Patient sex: M
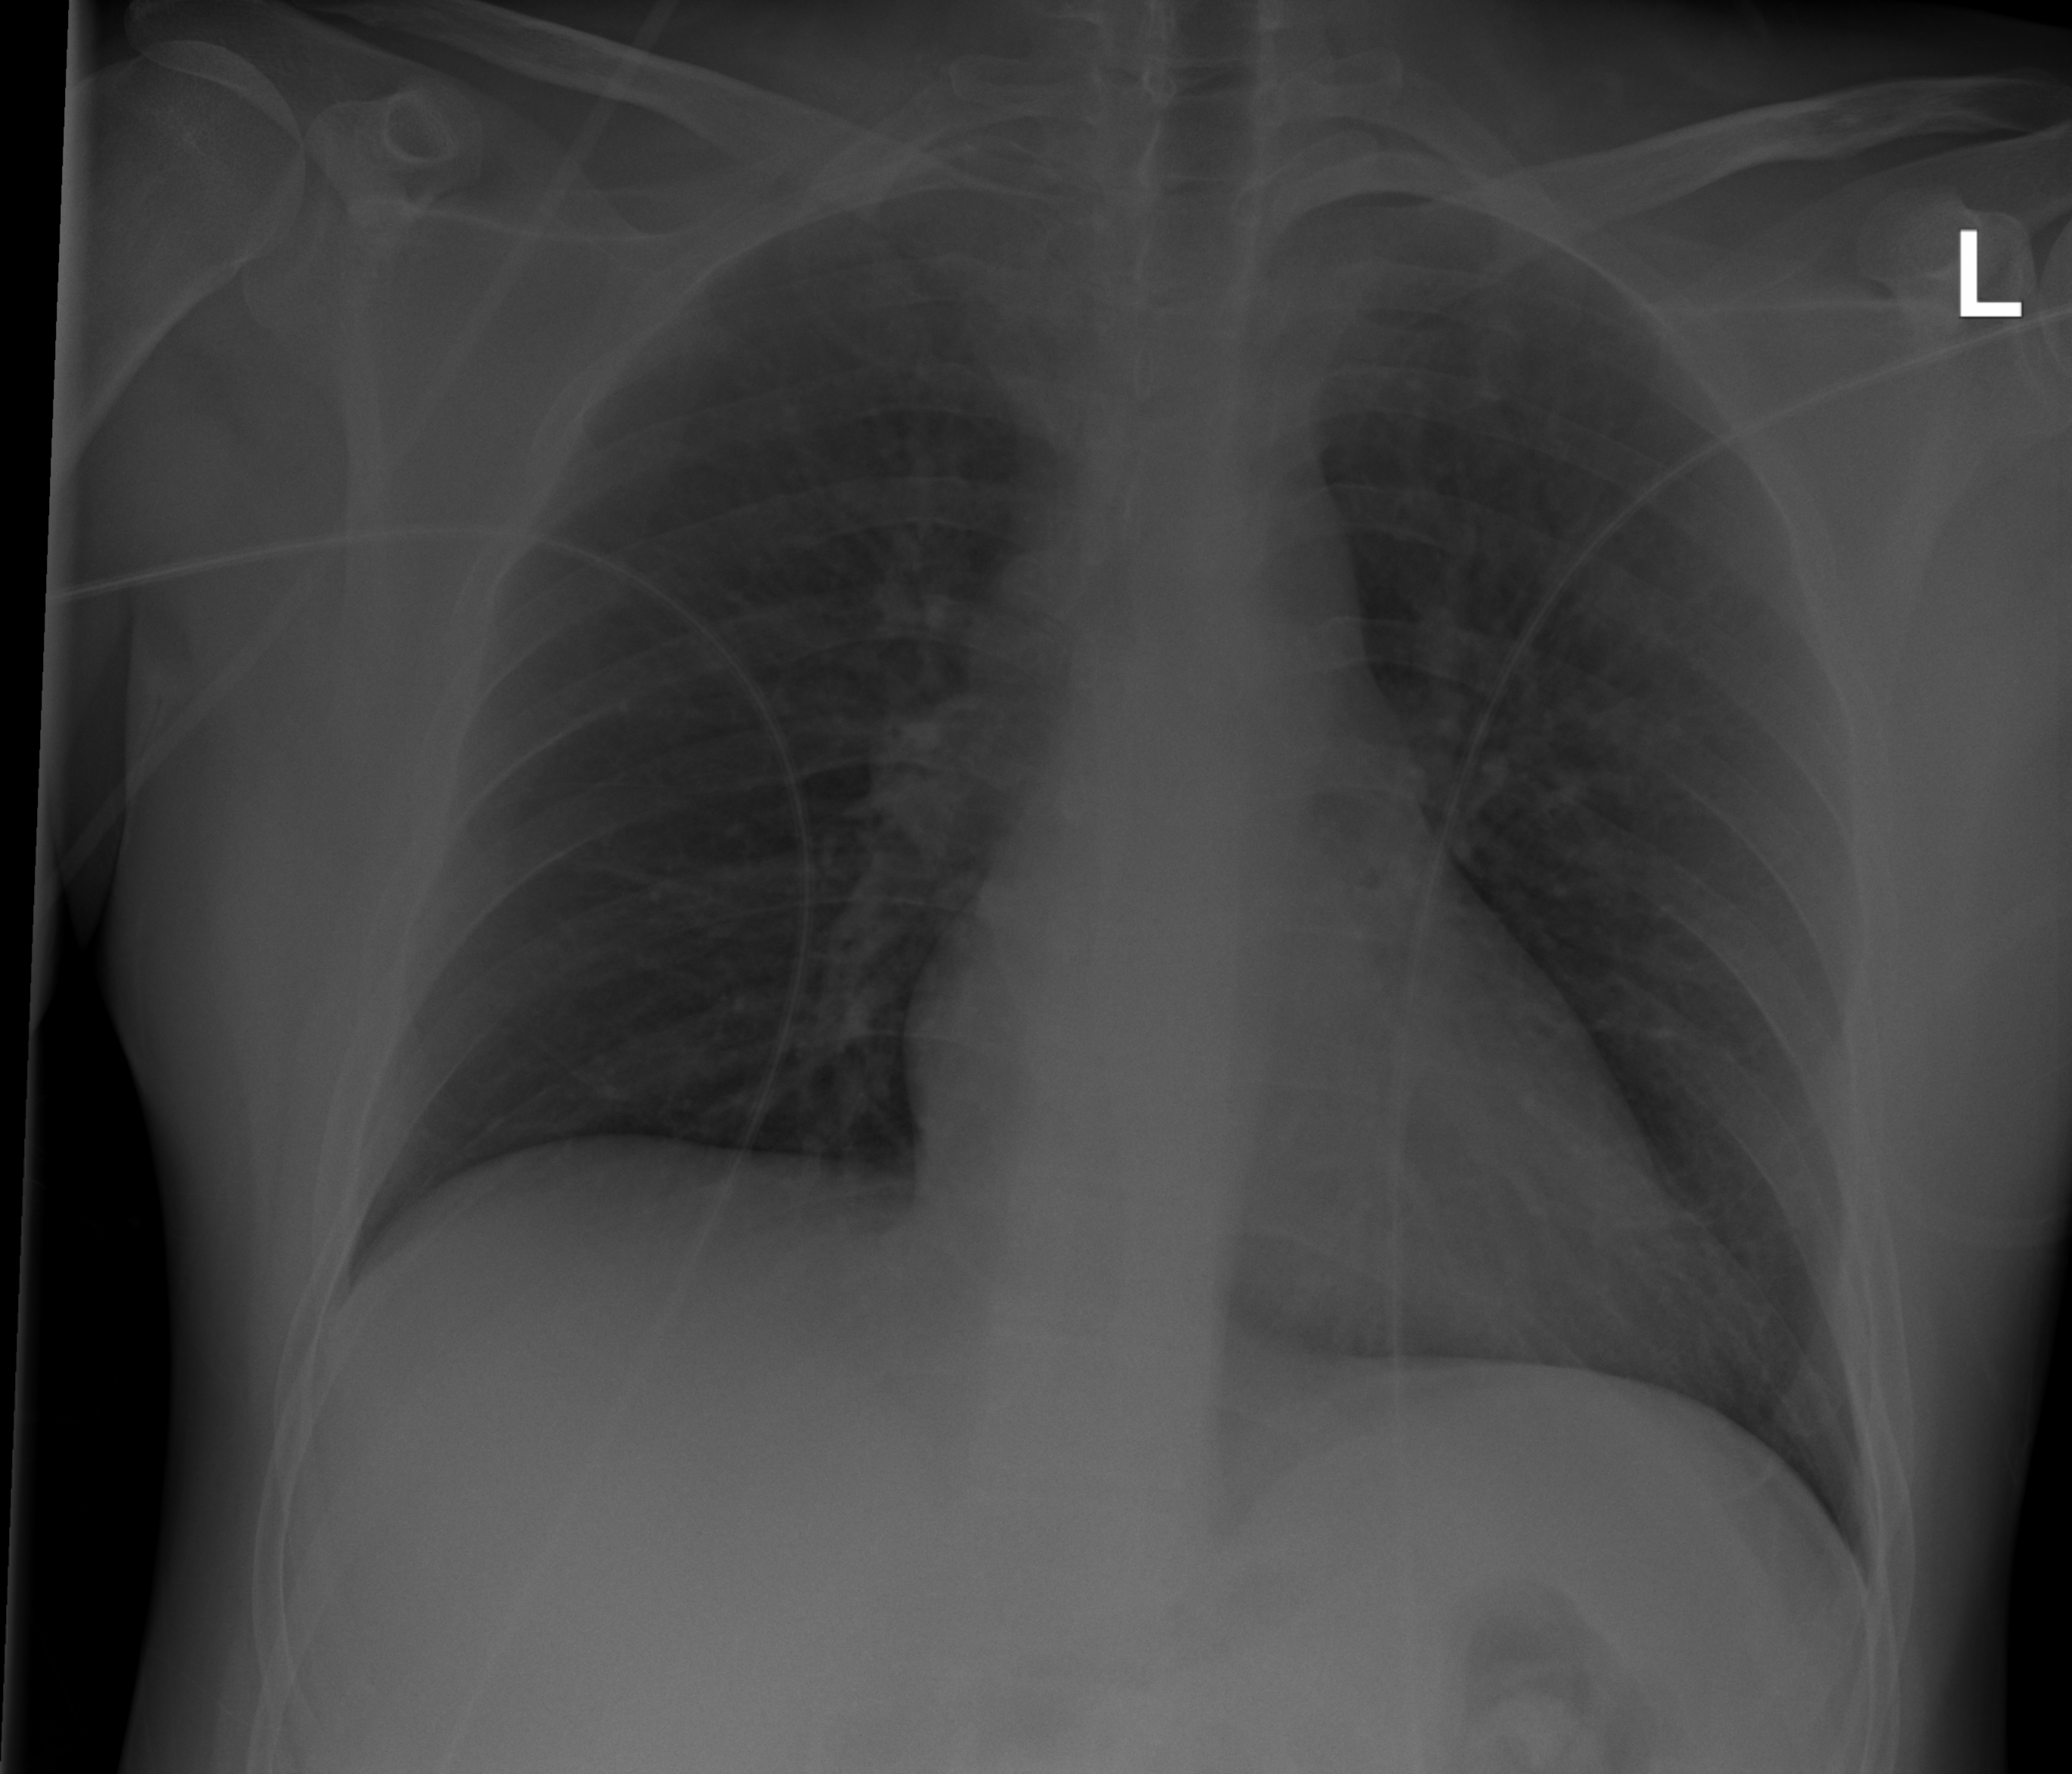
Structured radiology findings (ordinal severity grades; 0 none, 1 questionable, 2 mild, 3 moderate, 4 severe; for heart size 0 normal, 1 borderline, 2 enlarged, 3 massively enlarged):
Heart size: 0
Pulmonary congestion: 1
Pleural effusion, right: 0
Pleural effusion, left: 1
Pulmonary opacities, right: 0
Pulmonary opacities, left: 0
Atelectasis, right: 0
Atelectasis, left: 0